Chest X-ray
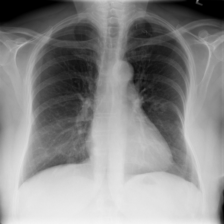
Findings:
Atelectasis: negative
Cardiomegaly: negative
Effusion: negative
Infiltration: negative
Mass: negative
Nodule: positive
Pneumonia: negative
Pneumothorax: negative
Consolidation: negative
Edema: negative
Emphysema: negative
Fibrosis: negative
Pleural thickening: negative
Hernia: negative